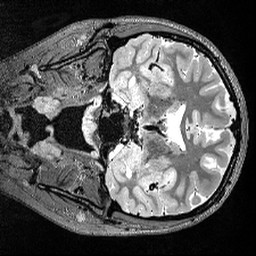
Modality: T2w
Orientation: coronal
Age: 22
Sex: female